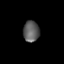
Tissue: lung
Cell type: Others
Senescence score: 0.2373
Nuclear area (px): 330
Mean DAPI intensity: 92.548